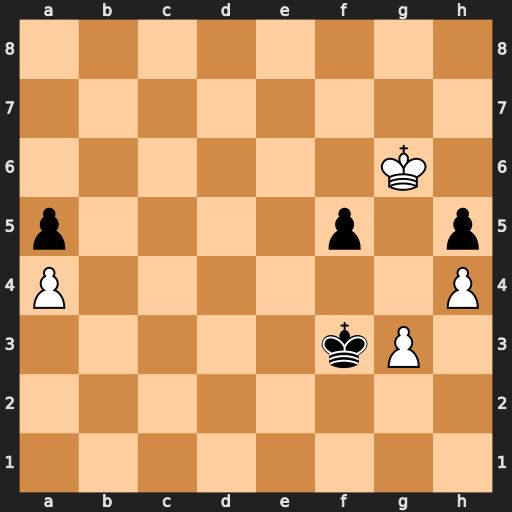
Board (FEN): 8/8/6K1/p4p1p/P6P/5kP1/8/8
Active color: w
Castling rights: -
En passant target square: -
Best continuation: Kxf5 Kxg3 Kg5